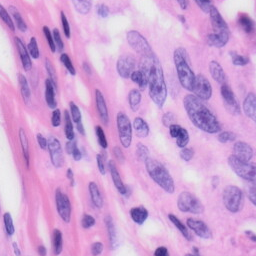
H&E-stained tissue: Skin